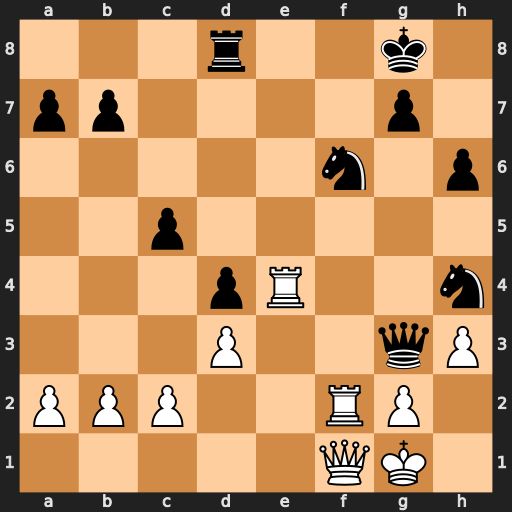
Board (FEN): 3r2k1/pp4p1/5n1p/2p5/3pR2n/3P2qP/PPP2RP1/5QK1
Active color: w
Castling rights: -
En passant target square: -
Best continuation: Rxf6 gxf6 Rg4+ Qxg4 hxg4